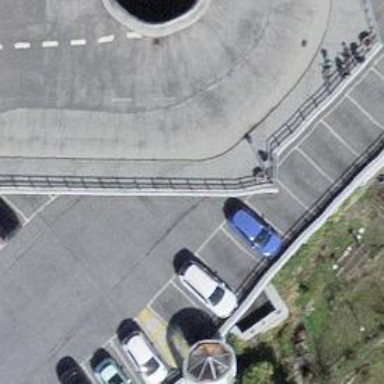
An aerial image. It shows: Parking aisle road that goes through tunnel.